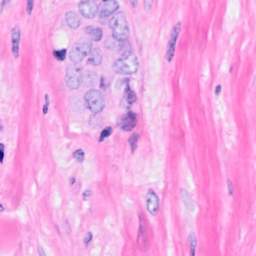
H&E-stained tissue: Breast